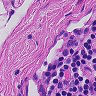
Metastatic tissue present: no